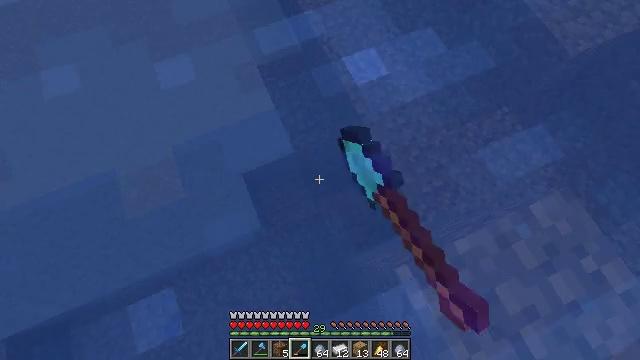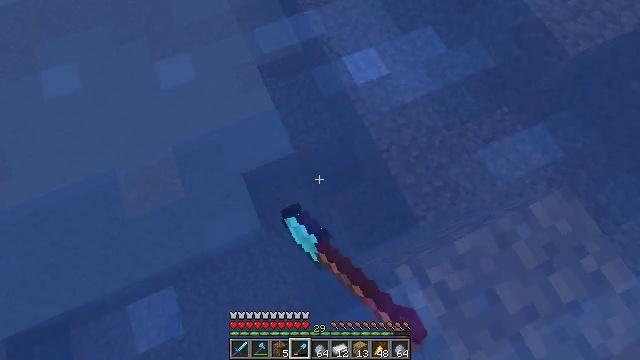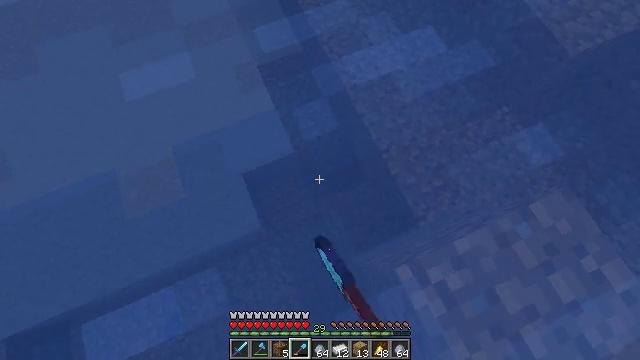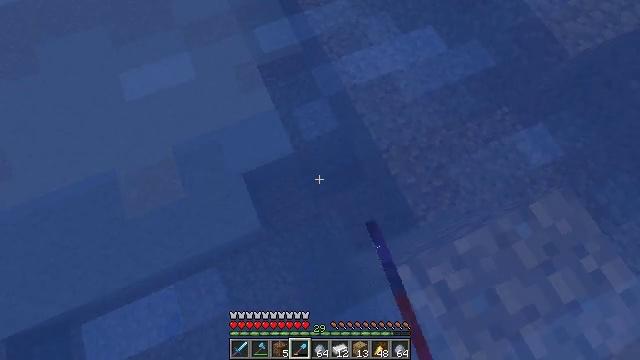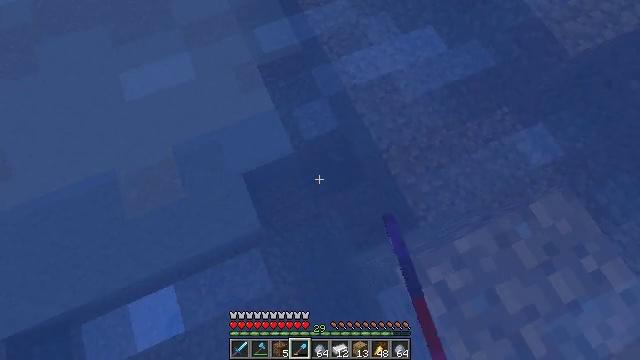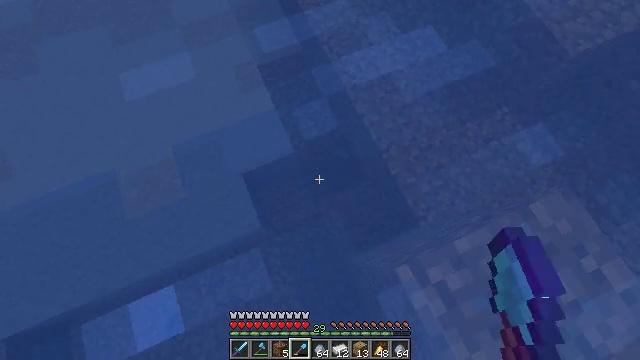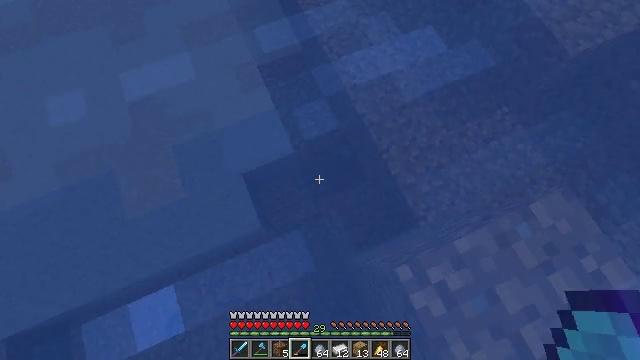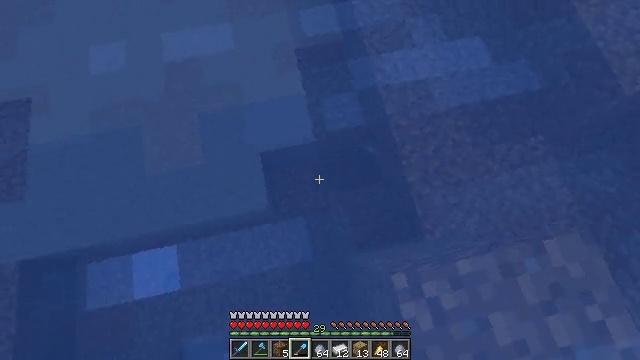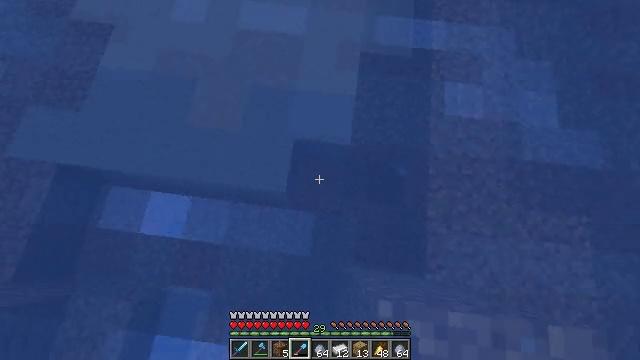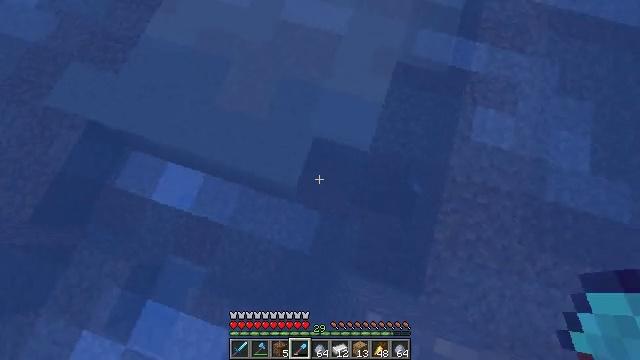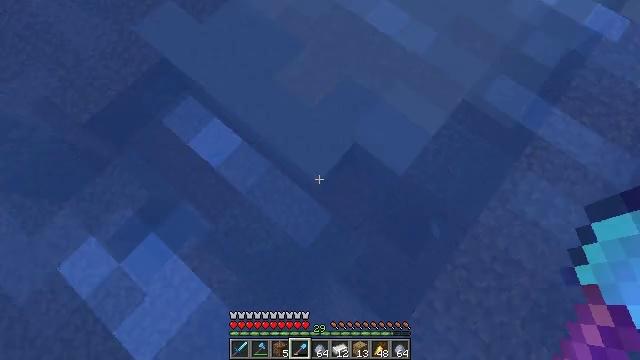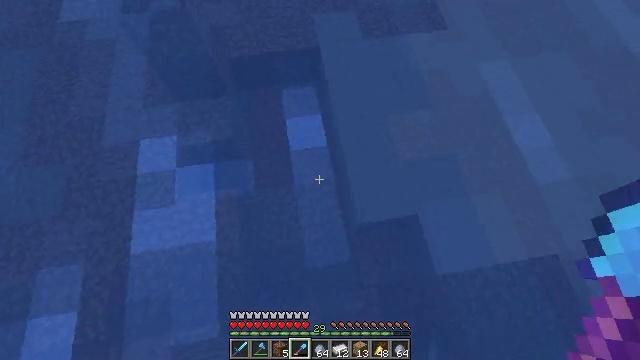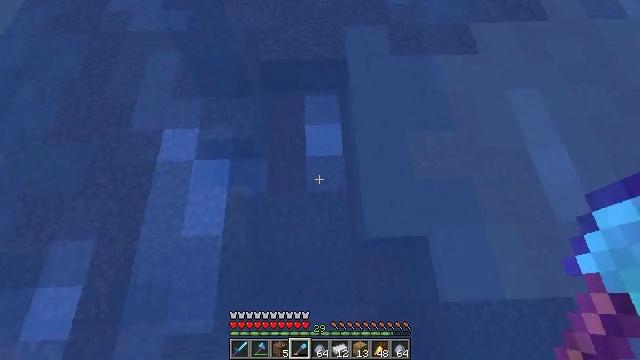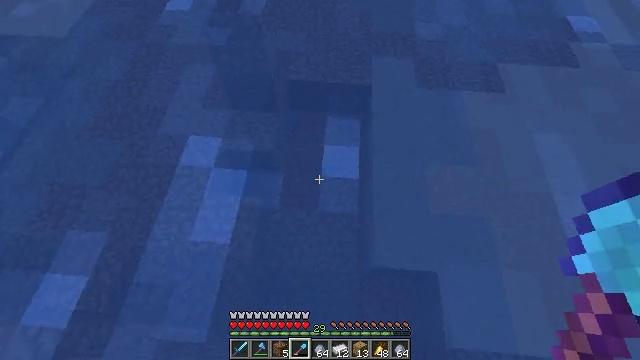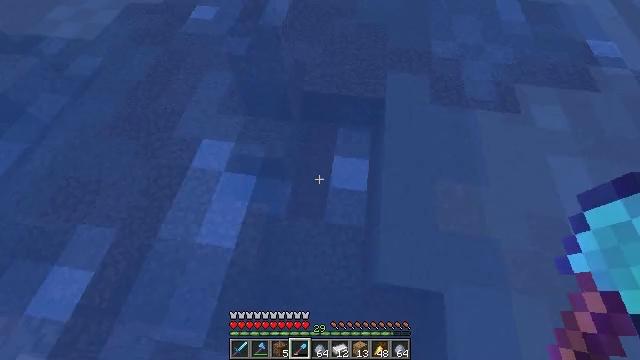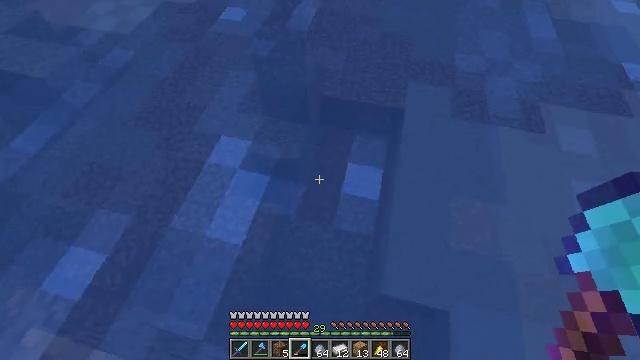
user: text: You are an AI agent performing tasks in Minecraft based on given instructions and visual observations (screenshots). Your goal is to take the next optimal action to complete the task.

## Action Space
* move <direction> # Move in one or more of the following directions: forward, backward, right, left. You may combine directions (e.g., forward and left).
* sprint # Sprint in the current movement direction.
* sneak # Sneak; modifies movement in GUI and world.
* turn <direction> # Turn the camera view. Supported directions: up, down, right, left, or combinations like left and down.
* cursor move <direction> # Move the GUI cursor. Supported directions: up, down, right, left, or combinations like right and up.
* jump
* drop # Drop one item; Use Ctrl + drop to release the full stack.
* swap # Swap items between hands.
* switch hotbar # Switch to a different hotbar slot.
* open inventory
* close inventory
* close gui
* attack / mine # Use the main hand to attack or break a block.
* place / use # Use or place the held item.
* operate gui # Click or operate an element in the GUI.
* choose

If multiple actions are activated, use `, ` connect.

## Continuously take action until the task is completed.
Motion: motion action
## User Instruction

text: Mine the clay from the riverbed.
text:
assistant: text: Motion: sneak, attack / mine
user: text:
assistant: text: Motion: sneak, attack / mine
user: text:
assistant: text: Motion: sneak, attack / mine
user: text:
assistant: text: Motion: sneak, attack / mine
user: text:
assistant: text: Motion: sneak, attack / mine
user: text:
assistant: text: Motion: sneak, attack / mine
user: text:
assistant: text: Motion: sneak, turn left and down, attack / mine
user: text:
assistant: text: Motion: sneak, turn left
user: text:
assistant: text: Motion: sneak, turn left
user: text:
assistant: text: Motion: sneak, turn left
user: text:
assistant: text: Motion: sneak, turn left and up
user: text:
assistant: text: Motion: sneak, turn left and up
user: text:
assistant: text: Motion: sneak, turn left and up
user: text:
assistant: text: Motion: sneak, turn left and up
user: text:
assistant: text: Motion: sneak, turn left and up
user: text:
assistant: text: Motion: sneak, turn left
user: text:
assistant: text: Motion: sneak, turn left and down
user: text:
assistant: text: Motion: sneak, turn left
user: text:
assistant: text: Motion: sneak
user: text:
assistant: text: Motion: sneak, turn left
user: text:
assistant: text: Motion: sneak, turn left
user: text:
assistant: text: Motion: sneak, turn left
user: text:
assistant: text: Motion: sneak, turn left
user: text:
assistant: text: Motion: sneak, turn left
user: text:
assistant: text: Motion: sneak
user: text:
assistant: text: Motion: sneak
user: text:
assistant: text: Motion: move forward, sneak
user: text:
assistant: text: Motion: move forward
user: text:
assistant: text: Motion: move forward, turn left
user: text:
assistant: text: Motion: move forward, turn left and down